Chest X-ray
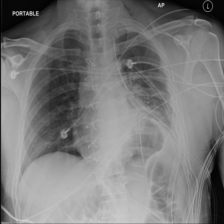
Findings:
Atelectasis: negative
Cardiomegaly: negative
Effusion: negative
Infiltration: negative
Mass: negative
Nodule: negative
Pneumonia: negative
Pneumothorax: negative
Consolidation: negative
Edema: negative
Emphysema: negative
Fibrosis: negative
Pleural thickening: negative
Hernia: negative